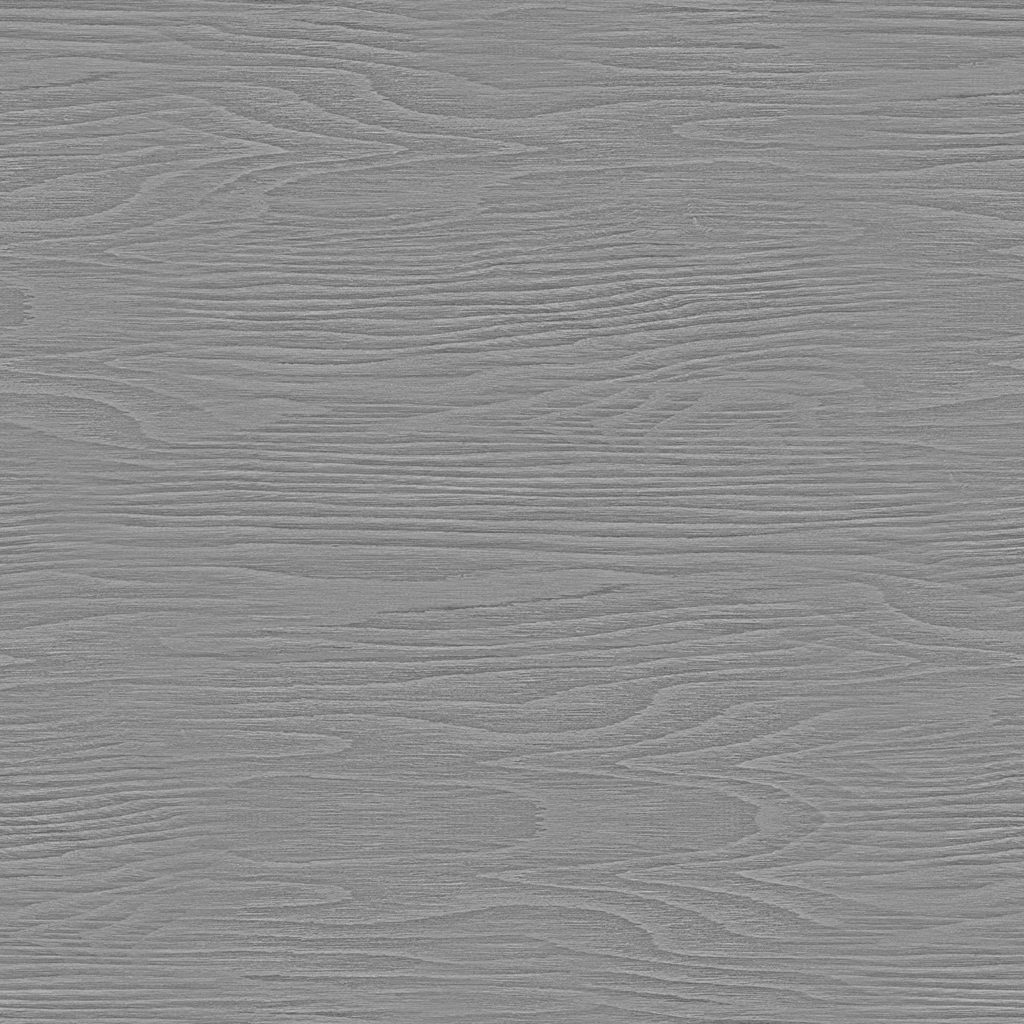
Texture map type: Roughness